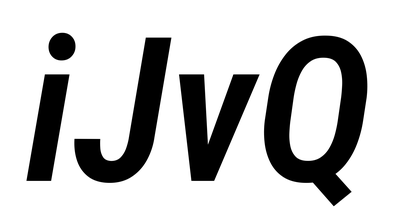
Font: Roboto-Italic_Condensed_SemiBold_Italic